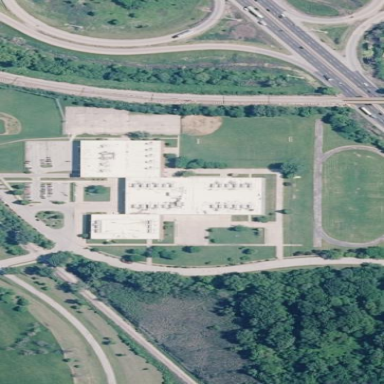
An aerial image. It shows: School building.